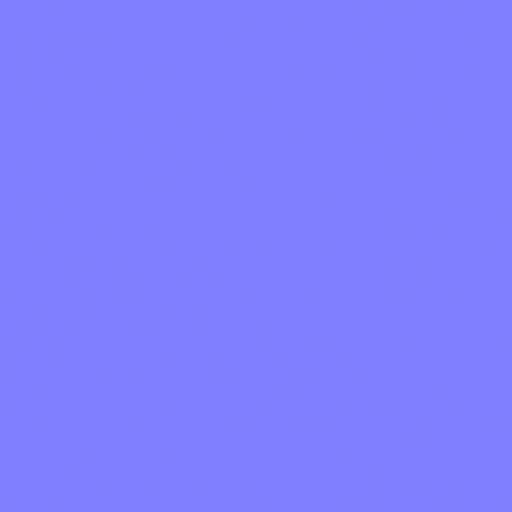
grey metal smooth